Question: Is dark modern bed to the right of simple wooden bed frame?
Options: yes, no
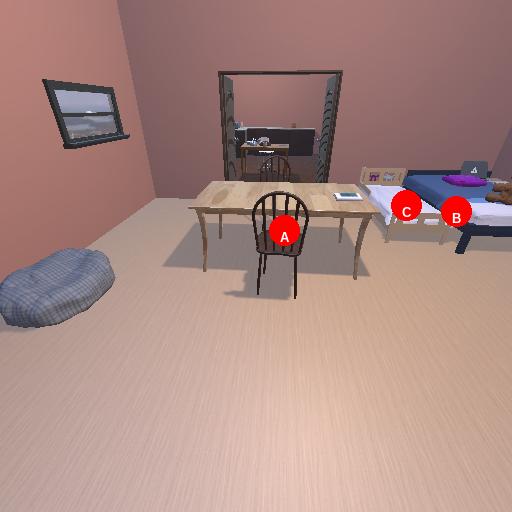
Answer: yes